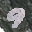
Label: 9